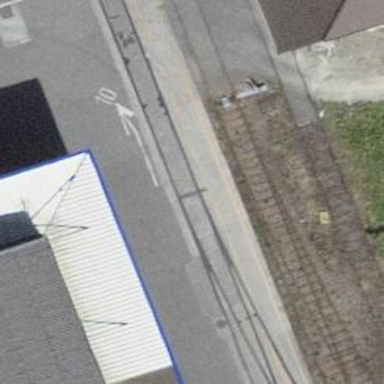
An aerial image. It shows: Railway switch.